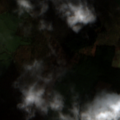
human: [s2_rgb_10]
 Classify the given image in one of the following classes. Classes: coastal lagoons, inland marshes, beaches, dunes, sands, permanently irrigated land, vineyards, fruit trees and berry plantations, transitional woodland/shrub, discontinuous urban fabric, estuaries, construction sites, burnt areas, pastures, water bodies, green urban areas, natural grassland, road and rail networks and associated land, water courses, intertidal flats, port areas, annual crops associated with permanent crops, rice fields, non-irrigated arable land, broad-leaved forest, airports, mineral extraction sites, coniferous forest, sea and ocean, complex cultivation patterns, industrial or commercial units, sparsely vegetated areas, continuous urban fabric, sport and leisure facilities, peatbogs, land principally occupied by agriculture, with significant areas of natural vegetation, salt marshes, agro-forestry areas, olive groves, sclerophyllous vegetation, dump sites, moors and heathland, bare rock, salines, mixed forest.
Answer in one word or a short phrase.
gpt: pastures, land principally occupied by agriculture, with significant areas of natural vegetation, coniferous forest, moors and heathland, transitional woodland/shrub